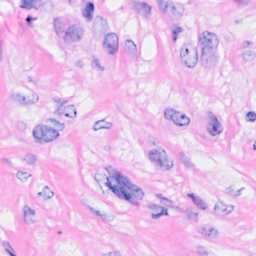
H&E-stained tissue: Breast